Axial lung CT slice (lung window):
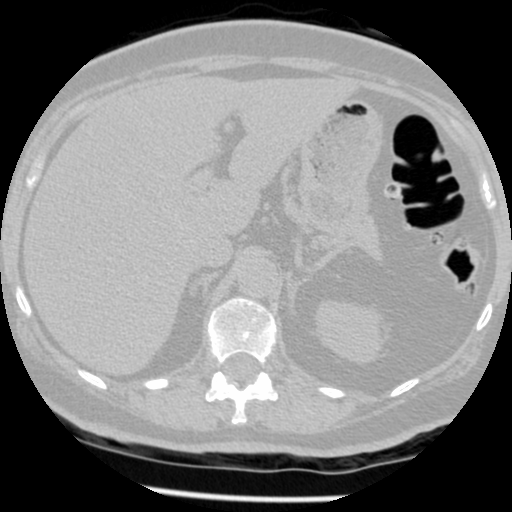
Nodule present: no